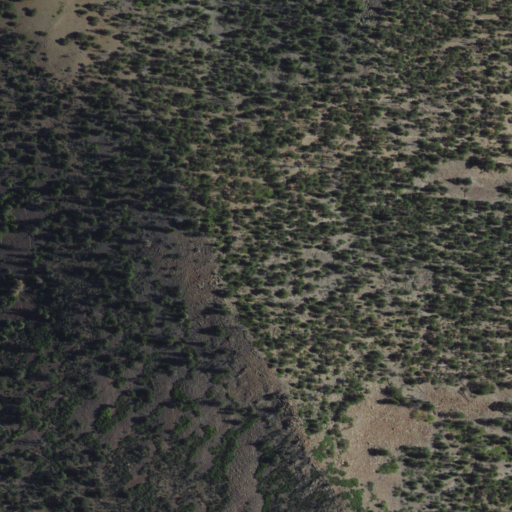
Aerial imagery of mountain in New Mexico named Italian Peak containing evergreen forest and shrub